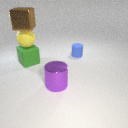
large brown metal cube above large yellow rubber sphere